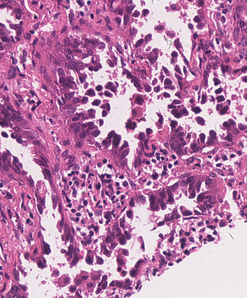
Tumor epithelial tissue: yes
Tumor-associated stroma tissue: yes
Normal tissue: no